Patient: sex F, age 58
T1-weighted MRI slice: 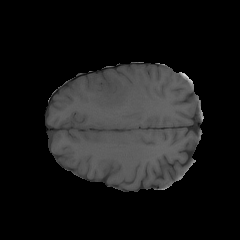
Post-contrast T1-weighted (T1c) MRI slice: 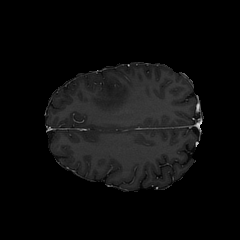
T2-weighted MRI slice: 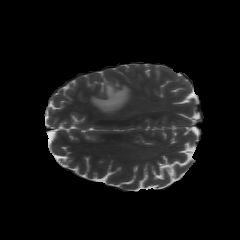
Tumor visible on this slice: yes
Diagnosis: Glioblastoma, IDH-wildtype
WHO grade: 4